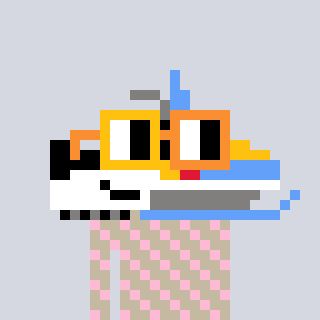
a pixel art character with square yellow and orange glasses, a snowmobile-shaped head and a bege-colored body on a cool background